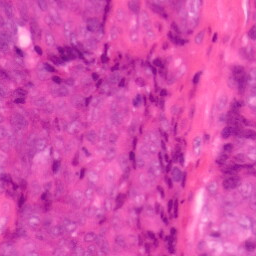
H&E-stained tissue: Colon